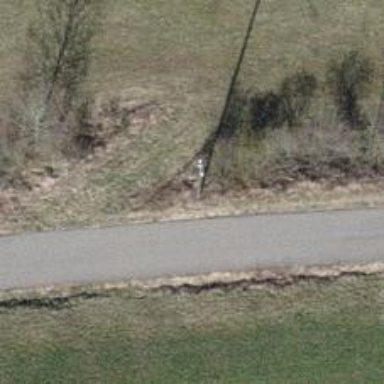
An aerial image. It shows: Power pole.